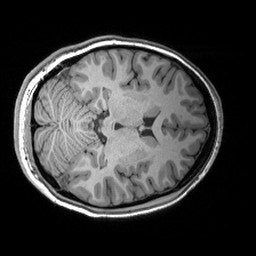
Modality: T1w
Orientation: axial
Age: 27
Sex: female
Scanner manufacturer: siemens
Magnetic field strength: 3 T
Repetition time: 2.53 s
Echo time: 0.00299 s